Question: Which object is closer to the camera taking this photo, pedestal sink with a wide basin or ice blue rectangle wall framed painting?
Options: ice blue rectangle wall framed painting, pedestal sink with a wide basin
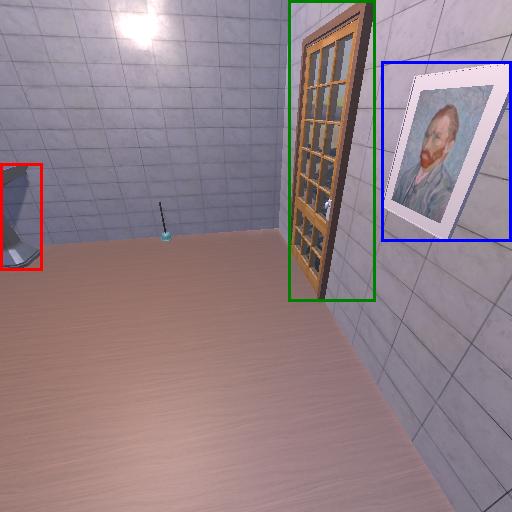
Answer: ice blue rectangle wall framed painting